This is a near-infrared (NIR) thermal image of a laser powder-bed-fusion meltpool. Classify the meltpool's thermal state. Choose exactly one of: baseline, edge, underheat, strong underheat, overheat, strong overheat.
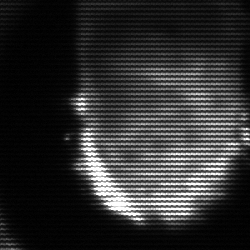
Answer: baseline